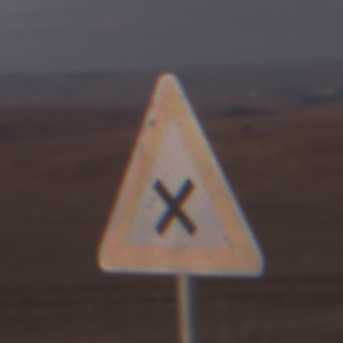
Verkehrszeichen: KreuzungOderEinmuendung
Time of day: SunriseSunset
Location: Outdoor (Nature)
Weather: PartlyCloudy
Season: NotSpecified
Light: Natural